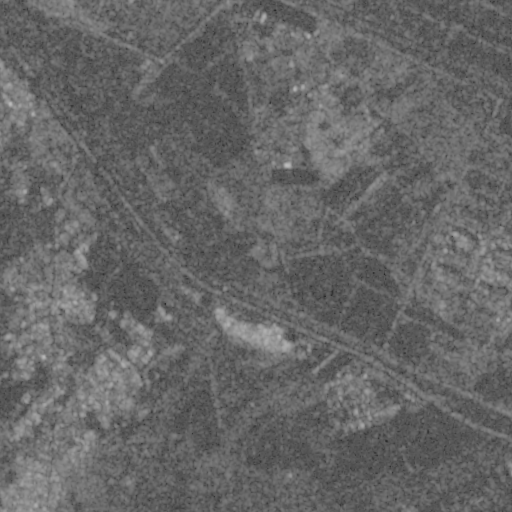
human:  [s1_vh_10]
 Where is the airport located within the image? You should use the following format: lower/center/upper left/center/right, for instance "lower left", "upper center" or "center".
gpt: The airport is located in the upper of the image.
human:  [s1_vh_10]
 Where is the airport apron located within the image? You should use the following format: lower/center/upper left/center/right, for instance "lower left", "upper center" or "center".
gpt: The airport apron is located in the upper of the image.
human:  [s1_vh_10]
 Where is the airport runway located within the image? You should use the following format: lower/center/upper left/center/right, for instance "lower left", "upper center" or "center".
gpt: The airport runway is located in the upper of the image.
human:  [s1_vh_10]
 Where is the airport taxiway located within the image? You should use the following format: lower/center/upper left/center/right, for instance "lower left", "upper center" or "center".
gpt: The airport taxiway is located in the upper of the image.
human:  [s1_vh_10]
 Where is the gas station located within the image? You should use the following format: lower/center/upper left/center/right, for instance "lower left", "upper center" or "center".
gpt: The gas station is located in the center of the image.
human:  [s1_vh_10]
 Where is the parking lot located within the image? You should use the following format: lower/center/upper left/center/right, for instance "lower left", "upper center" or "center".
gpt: The parking lot is located in the upper center of the image.
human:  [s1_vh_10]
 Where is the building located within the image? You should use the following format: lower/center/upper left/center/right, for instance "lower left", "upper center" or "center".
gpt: There is no building in the image.

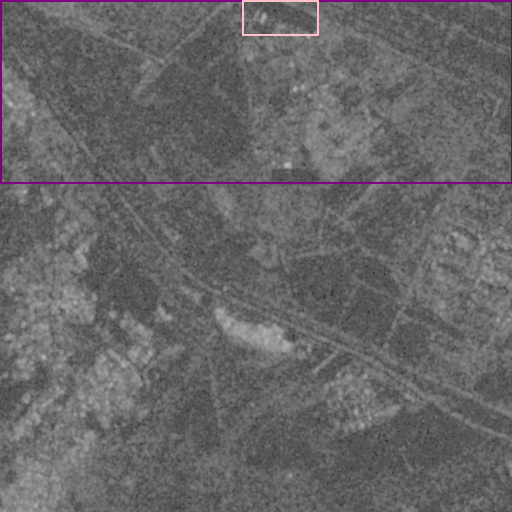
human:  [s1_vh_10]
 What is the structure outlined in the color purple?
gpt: The structure outlined in purple is an airport.
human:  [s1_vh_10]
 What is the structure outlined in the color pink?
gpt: The structure outlined in pink is an airport apron.
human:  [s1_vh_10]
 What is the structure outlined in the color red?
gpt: There is no red outline.